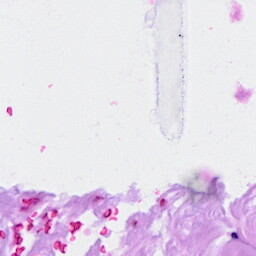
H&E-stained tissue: Breast